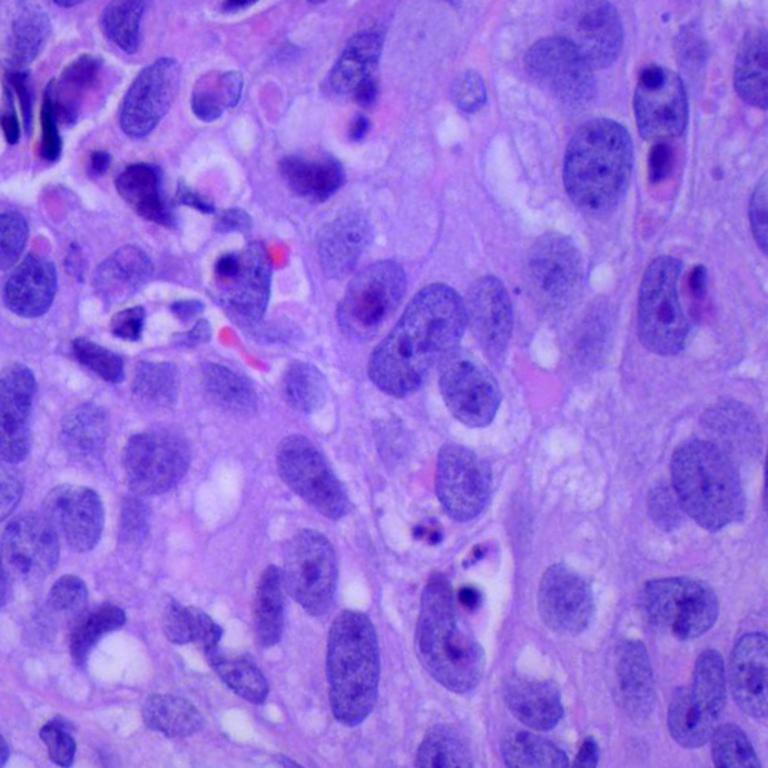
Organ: lung
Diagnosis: squamous carcinomas